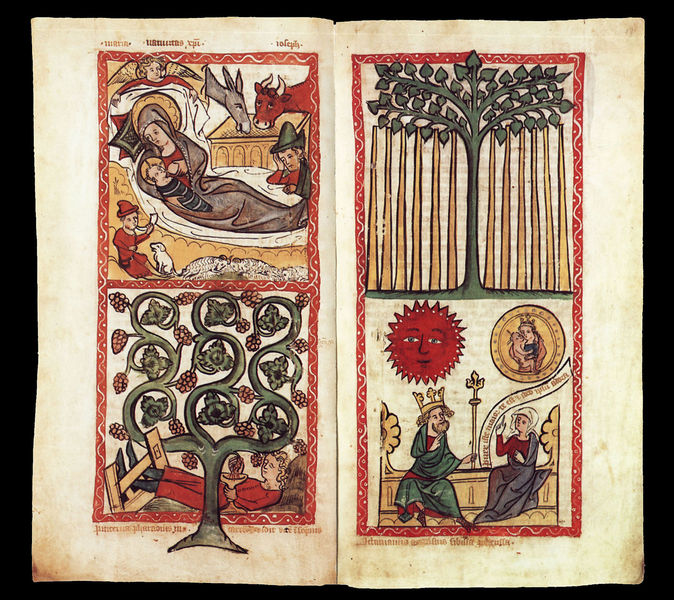
Titel: Heilsspiegel
Schlagwörter: baum, mann, bäume, grün, sitzen, bunt, frau, männer, zeichnung, hund, rot, tiere, tuch, zaun, malerei, bibel, rahmen, sonne, kind, mutter, blatt, england, krone, esel, früchte, trauben, bücher, papier, liegen, schlafen, stab, kuh, könig, bett, liegend, vier, paradies, lamm, buch, wurzel, seite, erkenntnis, heiligenschein, seiten, christus, jesus, stall, königin, weinstock, maria, madonna, ochse, stier, hirte, hirten, prophet, handschrift, josef, joseph, testament, szepter, geburt, krippe, weinreben, somme, schriftband, buchmalerei, stammbaum, weissagung, rrot, jesaja, bkönig